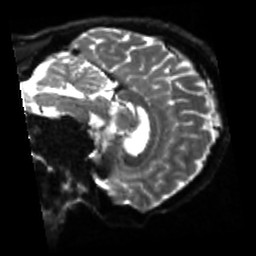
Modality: sbref
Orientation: sagittal
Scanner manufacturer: siemens
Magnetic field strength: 3 T
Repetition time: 4 s
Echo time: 0.0594 s